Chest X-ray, PA view. Patient: 60 years old, sex M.
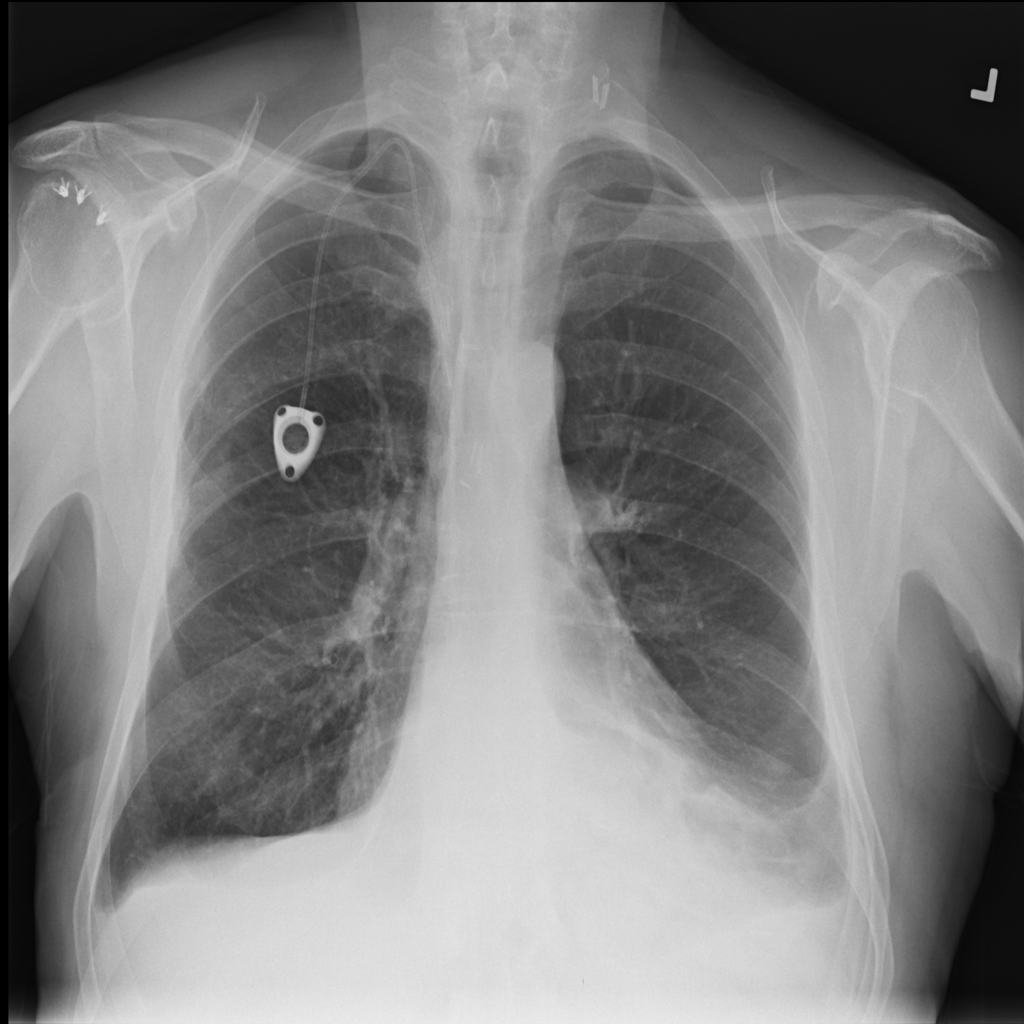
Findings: Hernia